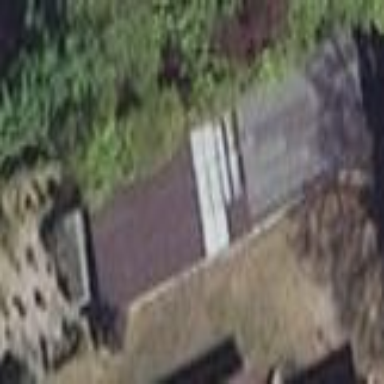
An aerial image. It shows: Building with flat roof.